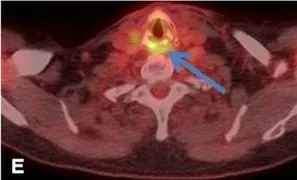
Follow-up PET performed 6 months later showed persistent non-specific uptake (SUV 4.7).
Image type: radiology (pet)